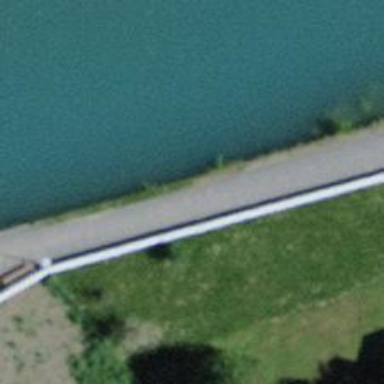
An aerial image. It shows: Bench.